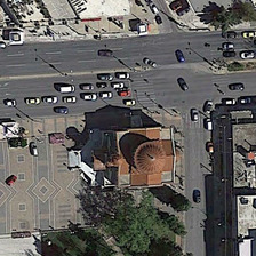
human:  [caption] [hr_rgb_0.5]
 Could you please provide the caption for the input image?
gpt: Church at the crossroads

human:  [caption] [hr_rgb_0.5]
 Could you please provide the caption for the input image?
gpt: On one side of the orange chapel is a crossroads

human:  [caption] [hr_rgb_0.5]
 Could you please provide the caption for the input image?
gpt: One side of the orange chapel was a crossroads

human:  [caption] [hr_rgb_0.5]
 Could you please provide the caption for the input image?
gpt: One side of an orange chapel was a cross

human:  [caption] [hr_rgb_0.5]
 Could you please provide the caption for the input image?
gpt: One side of an orange chapel was a crossroads